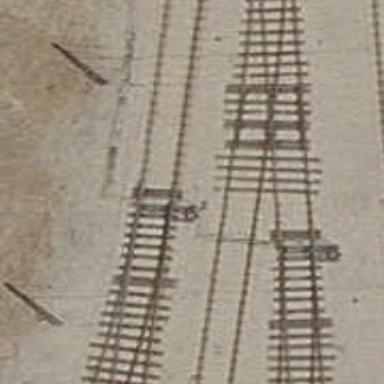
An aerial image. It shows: Railway switch.